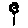
Label: flower